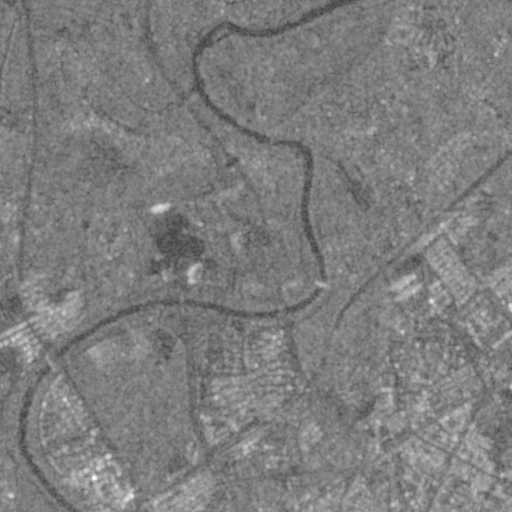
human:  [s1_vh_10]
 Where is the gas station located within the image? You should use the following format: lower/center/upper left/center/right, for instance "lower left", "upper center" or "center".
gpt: The gas station is located in the lower right of the image.
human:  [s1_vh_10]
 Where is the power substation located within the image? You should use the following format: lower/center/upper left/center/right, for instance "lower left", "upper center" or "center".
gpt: The power substation is located in the lower center of the image.
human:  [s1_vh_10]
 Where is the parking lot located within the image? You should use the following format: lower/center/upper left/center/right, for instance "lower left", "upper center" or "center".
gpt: There is no parking lot in the image.

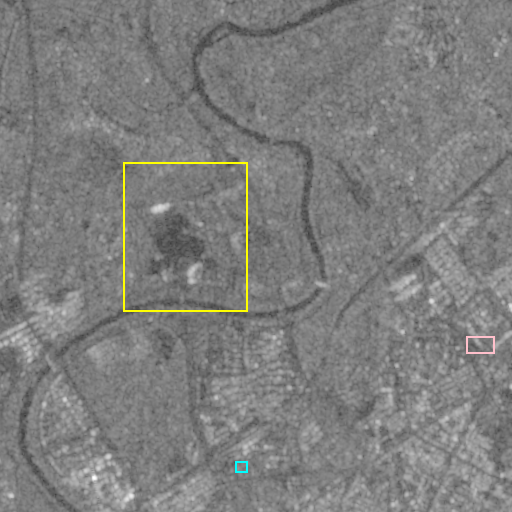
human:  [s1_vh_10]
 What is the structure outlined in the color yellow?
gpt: The structure outlined in yellow is a park.
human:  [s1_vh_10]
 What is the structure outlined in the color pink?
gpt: The structure outlined in pink is a parking lot.
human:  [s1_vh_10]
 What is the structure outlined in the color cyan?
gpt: The structure outlined in cyan is a power substation.
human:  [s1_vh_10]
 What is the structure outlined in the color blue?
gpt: There is no blue outline.